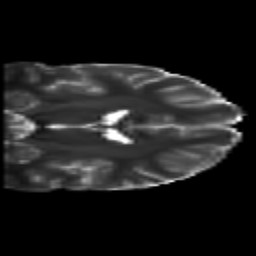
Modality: T2w
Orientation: coronal
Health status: healthy
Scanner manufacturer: siemens
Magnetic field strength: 3 T
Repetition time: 10 s
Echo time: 0.092 s